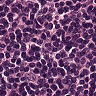
Metastatic tissue present: yes